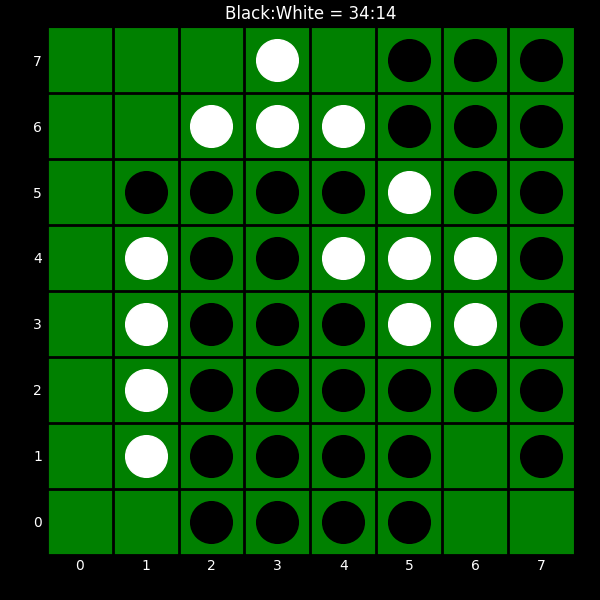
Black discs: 34
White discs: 14